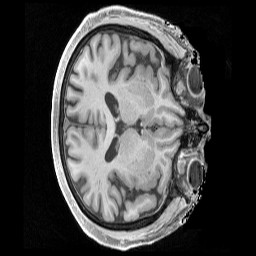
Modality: T1w
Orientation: axial
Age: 70
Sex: male
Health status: healthy
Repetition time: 2.4 s
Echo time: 0.00222 s